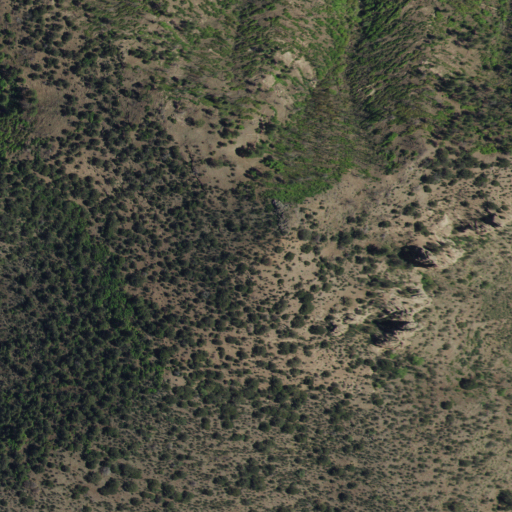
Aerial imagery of mountain in New Mexico named Cooney Peak containing evergreen forest and shrub